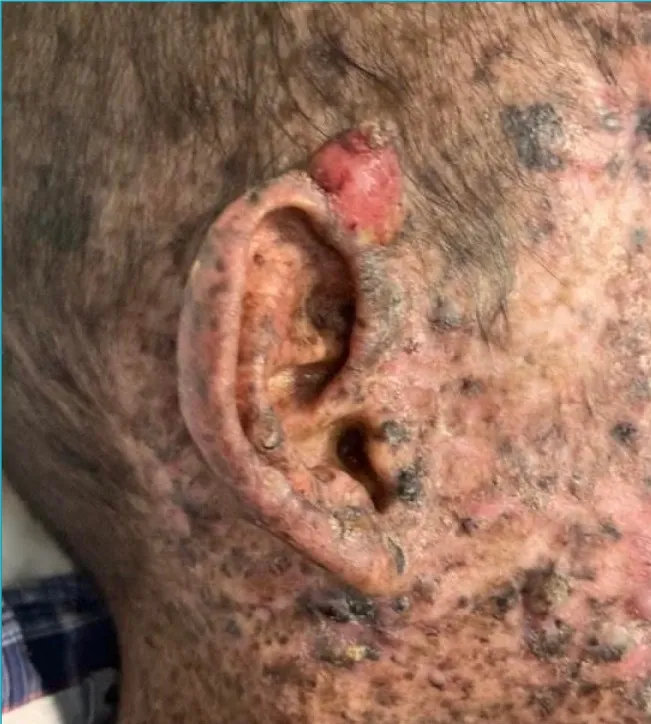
Erythematous tumor with hyperkeratosis at the apex of the right ear measuring about 1.5 cm whose histopathological report failed to differentiate between a basal cell carcinoma or a squamous cell carcinoma.
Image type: medical_photograph (other_medical_photograph)